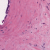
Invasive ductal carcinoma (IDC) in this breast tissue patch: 0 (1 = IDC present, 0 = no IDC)